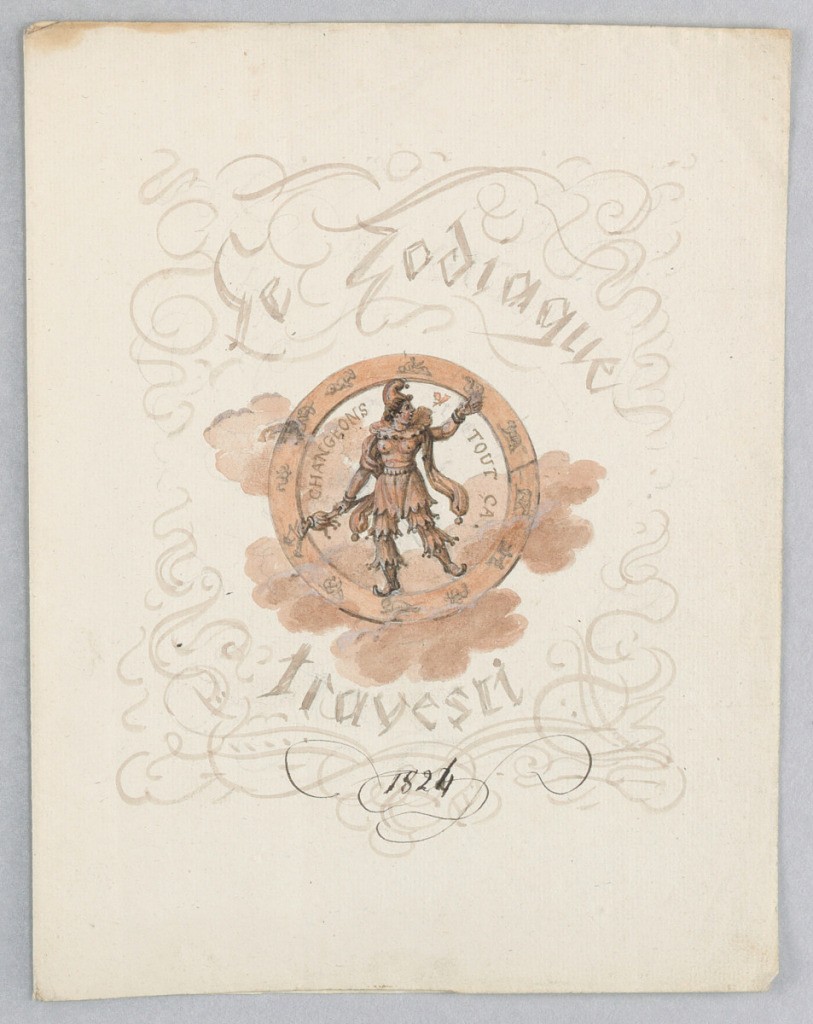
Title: Title Page Design for Le Zodiaque Travesti (Farcical Zodiac)
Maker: Jean Charles Develly, French, 1783 - 1849
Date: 1824
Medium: Brush and light brown wash, pink, tan watercolor, white gouache, pen and brown, black ink, red crayon, graphite on cream laid paper
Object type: Drawing
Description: Figure of a court jester with the torso of a bare-breasted woman.  The jester points to a zodiacal sign with his left hand (one of the twelve signs depicted on the border of the medallion); he holds the jester's prop in his right hand.  The roundel is surrounded by calligraphic flourishes within which the title is entwined.